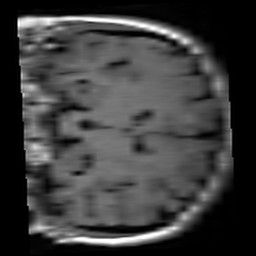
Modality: T1w
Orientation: coronal
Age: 22
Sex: female
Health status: healthy
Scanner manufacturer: siemens
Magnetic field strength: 3 T
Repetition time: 4.1 s
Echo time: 0.0085 s